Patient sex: M
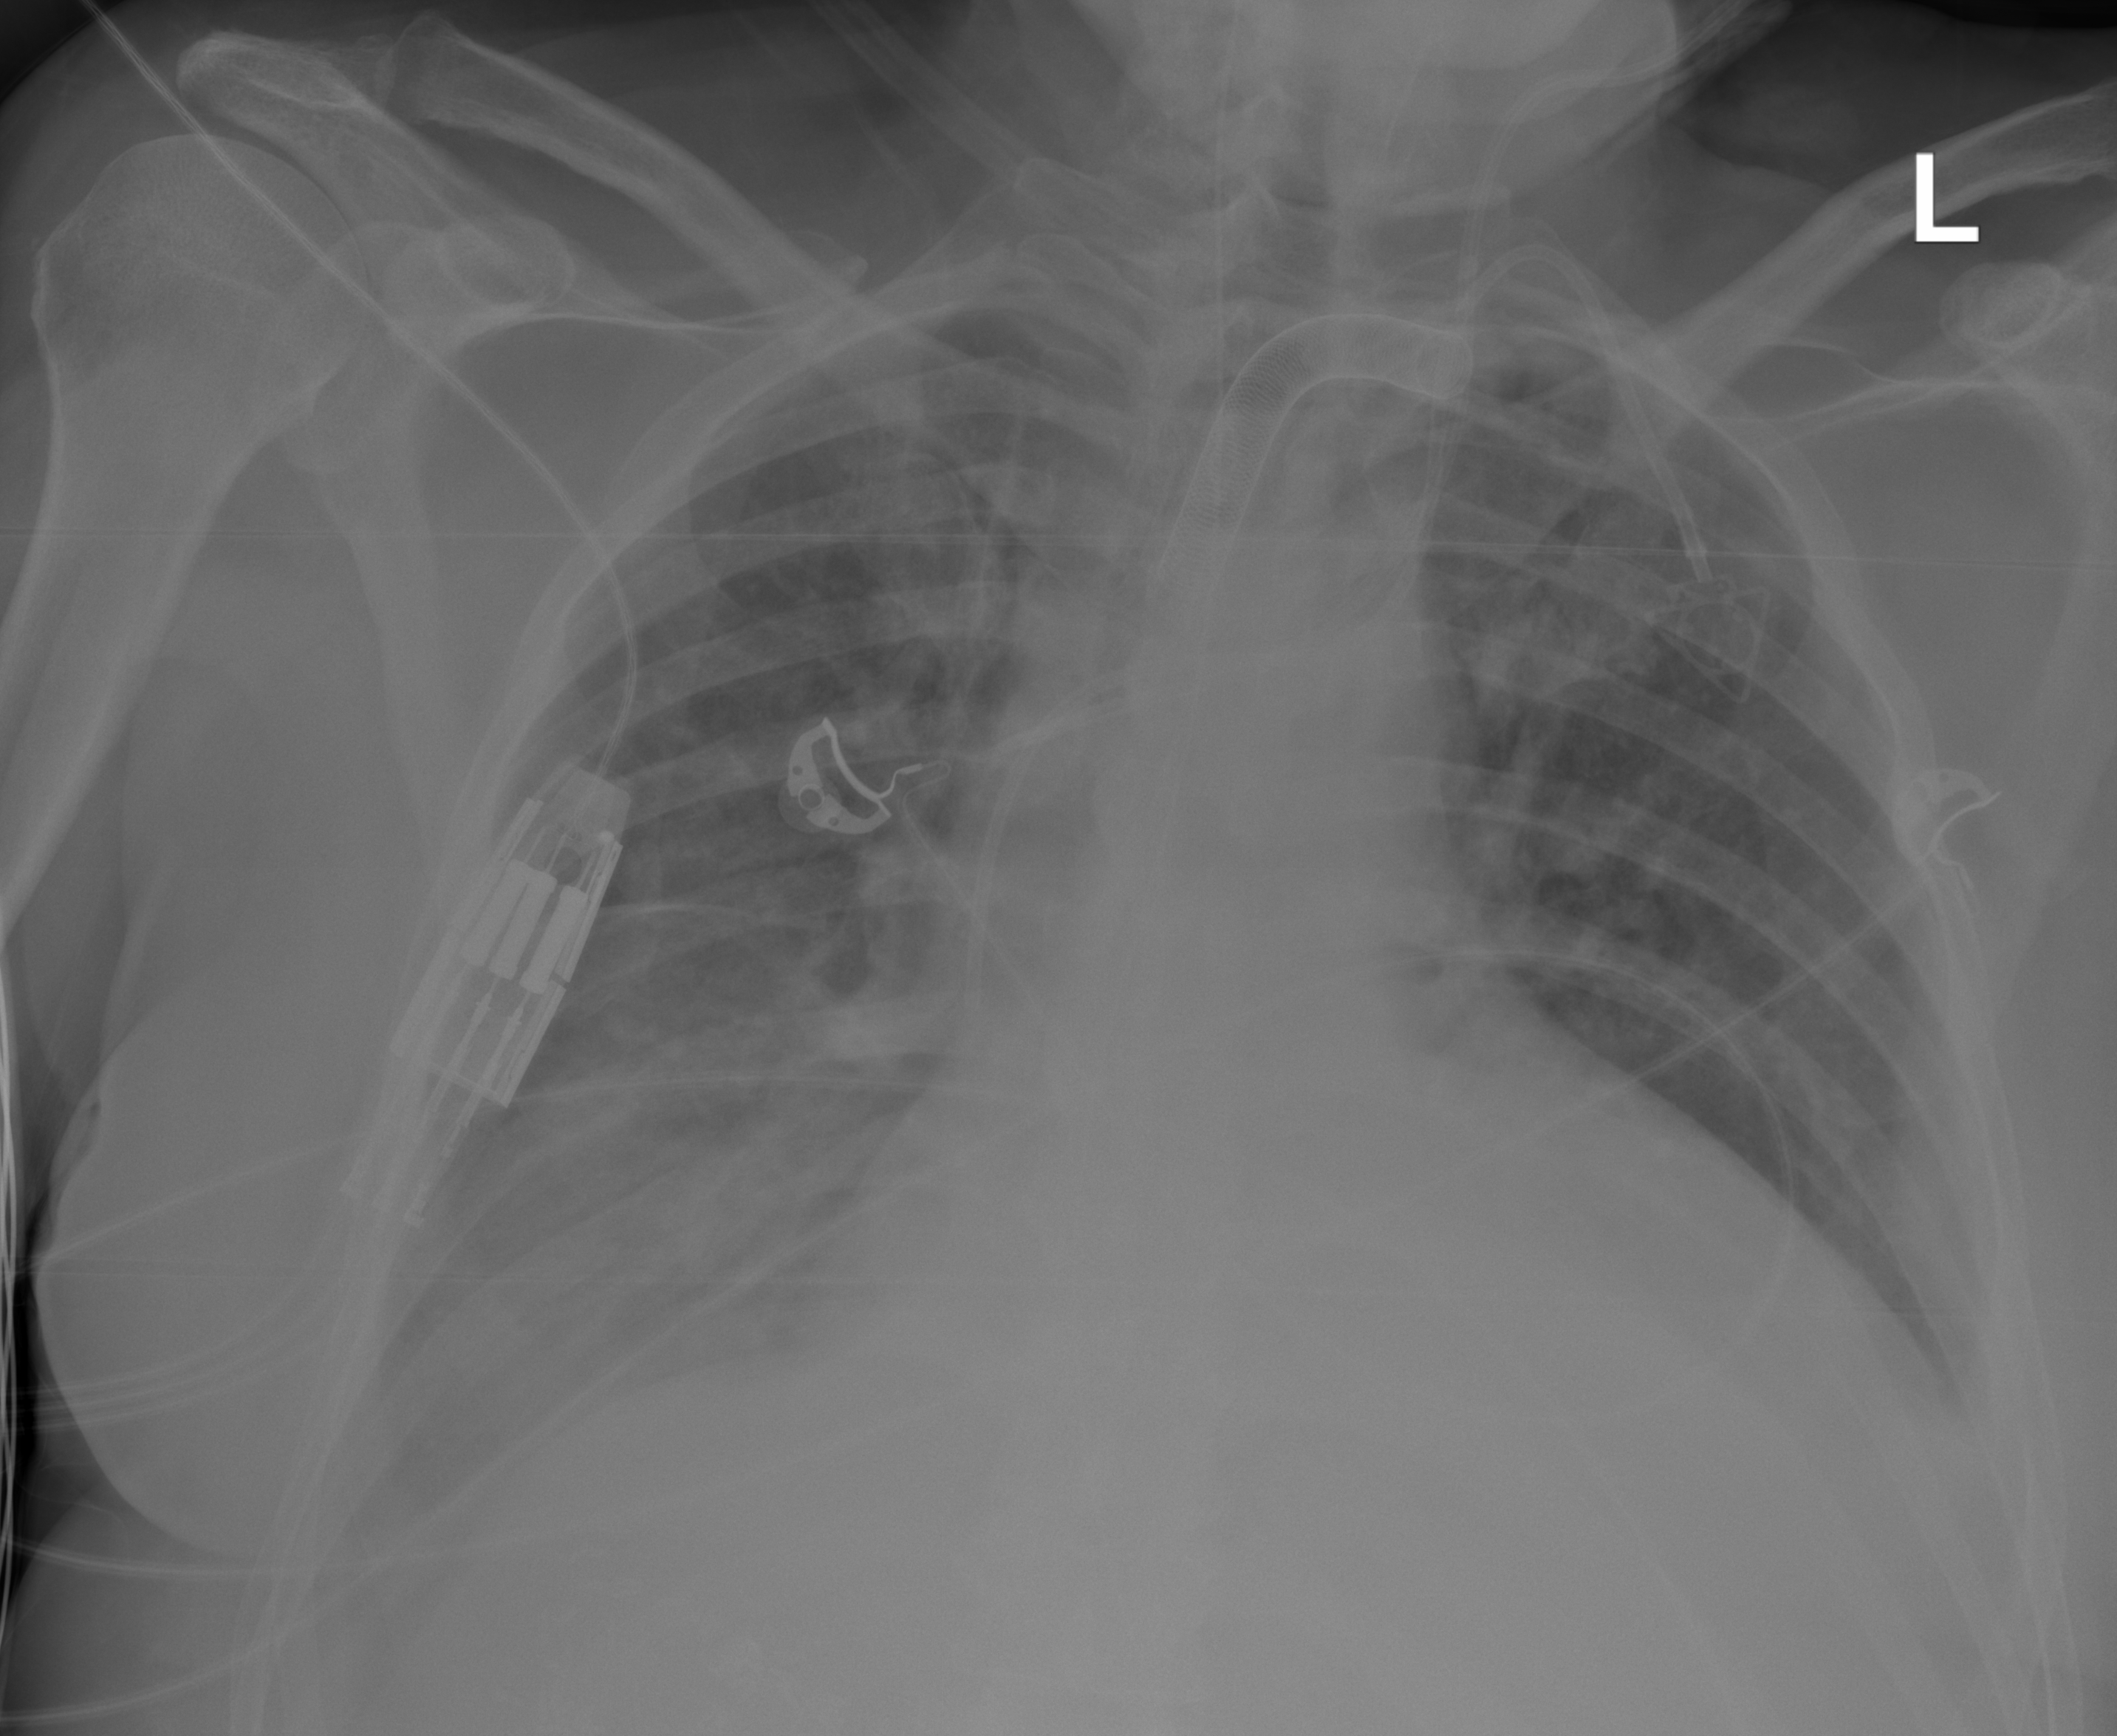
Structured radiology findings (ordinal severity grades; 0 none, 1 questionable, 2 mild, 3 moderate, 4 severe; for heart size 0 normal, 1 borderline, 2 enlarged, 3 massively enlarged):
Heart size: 2
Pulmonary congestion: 2
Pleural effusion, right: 1
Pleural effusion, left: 1
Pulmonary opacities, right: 1
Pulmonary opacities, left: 0
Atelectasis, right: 0
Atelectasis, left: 0